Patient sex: M
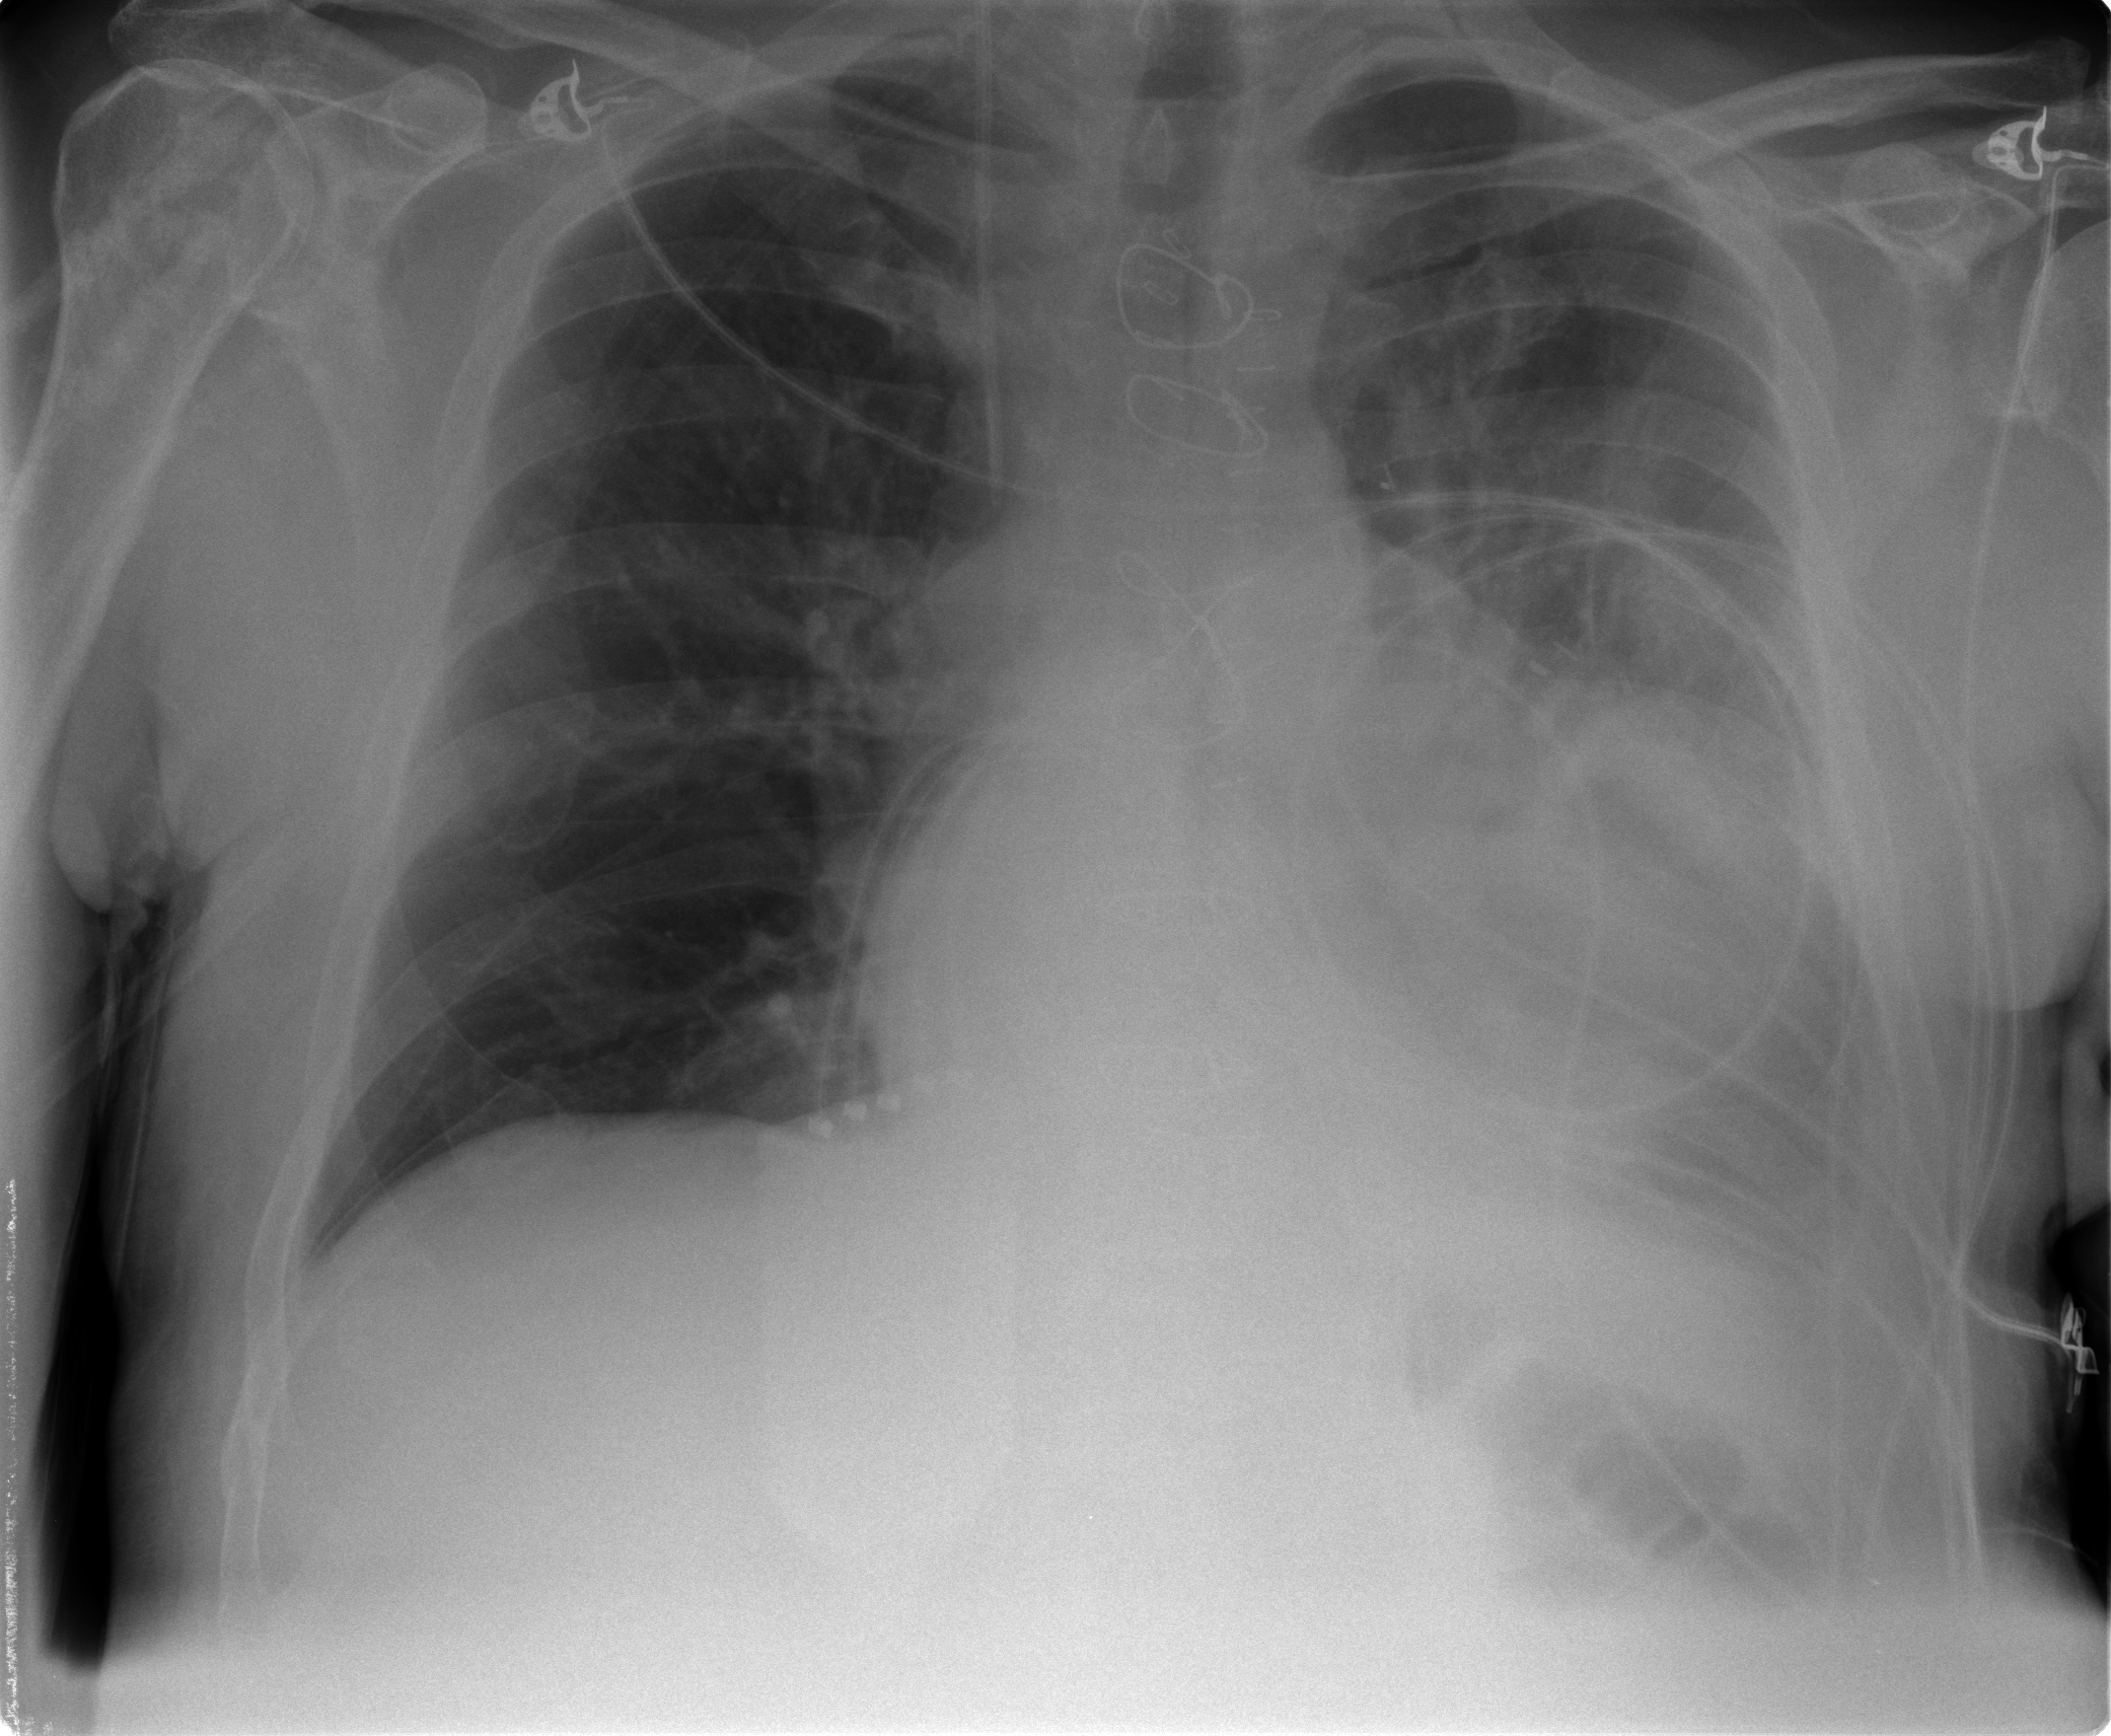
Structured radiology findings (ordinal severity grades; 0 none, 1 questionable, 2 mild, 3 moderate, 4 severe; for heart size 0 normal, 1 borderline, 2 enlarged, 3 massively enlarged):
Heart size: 2
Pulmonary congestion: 0
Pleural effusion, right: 0
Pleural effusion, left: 2
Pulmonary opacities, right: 0
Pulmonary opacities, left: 0
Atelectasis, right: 0
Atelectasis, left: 2